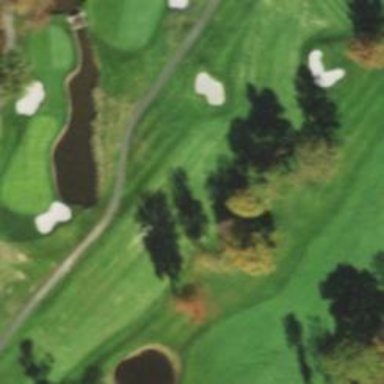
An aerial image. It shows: View of golf hole.